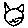
Label: cat